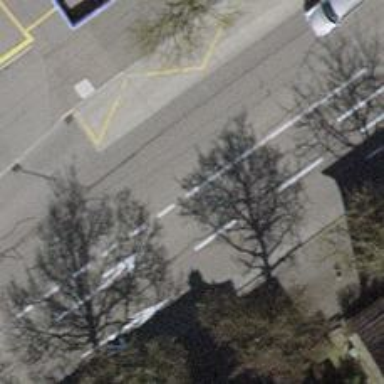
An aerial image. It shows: Bus stop for trolleybuses with designated stop position.